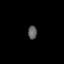
Tissue: lung
Cell type: Epithelial cells
Senescence score: 0.2202
Nuclear area (px): 119
Mean DAPI intensity: 93.84